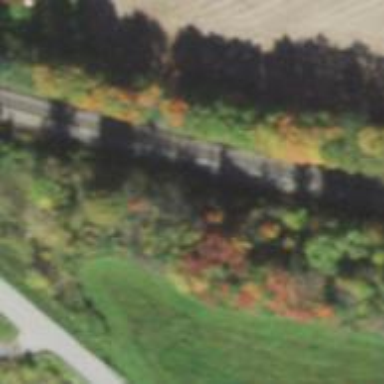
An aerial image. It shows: Railway track.